Aerial crown-view tile of a tropical tree (Barro Colorado Island, Panama), acquired 20240716:
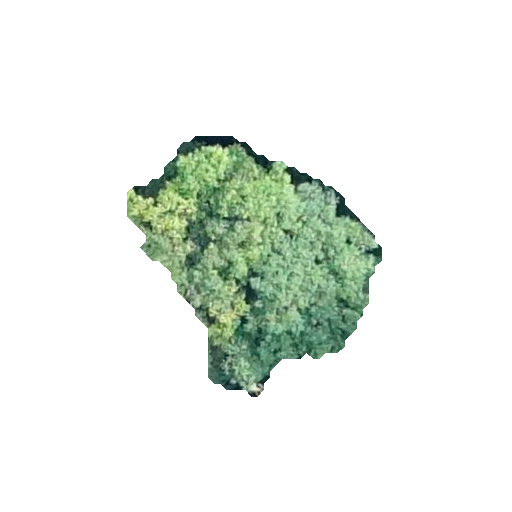
Species: Protium panamense
GBIF accepted scientific name: Protium panamense
Crown area: 62.566 m²